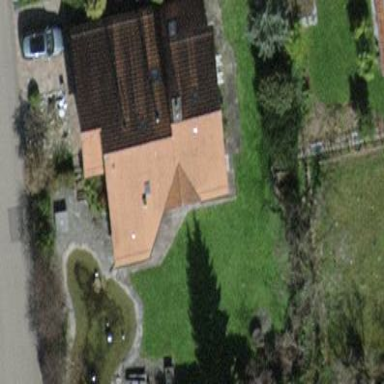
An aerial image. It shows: Building with tiled roof.